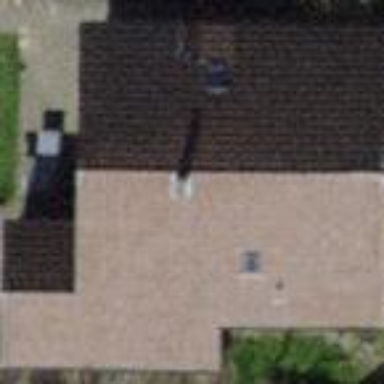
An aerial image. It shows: Gabled roofed house.